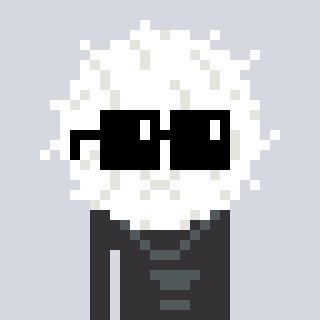
a pixel art character with square black sunglasses, a cottonball-shaped head and a grayscale-colored body on a cool background